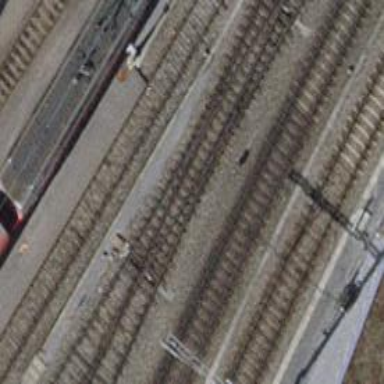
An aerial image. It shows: Single-track electrified railway service yard with contact line for trains.